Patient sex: M
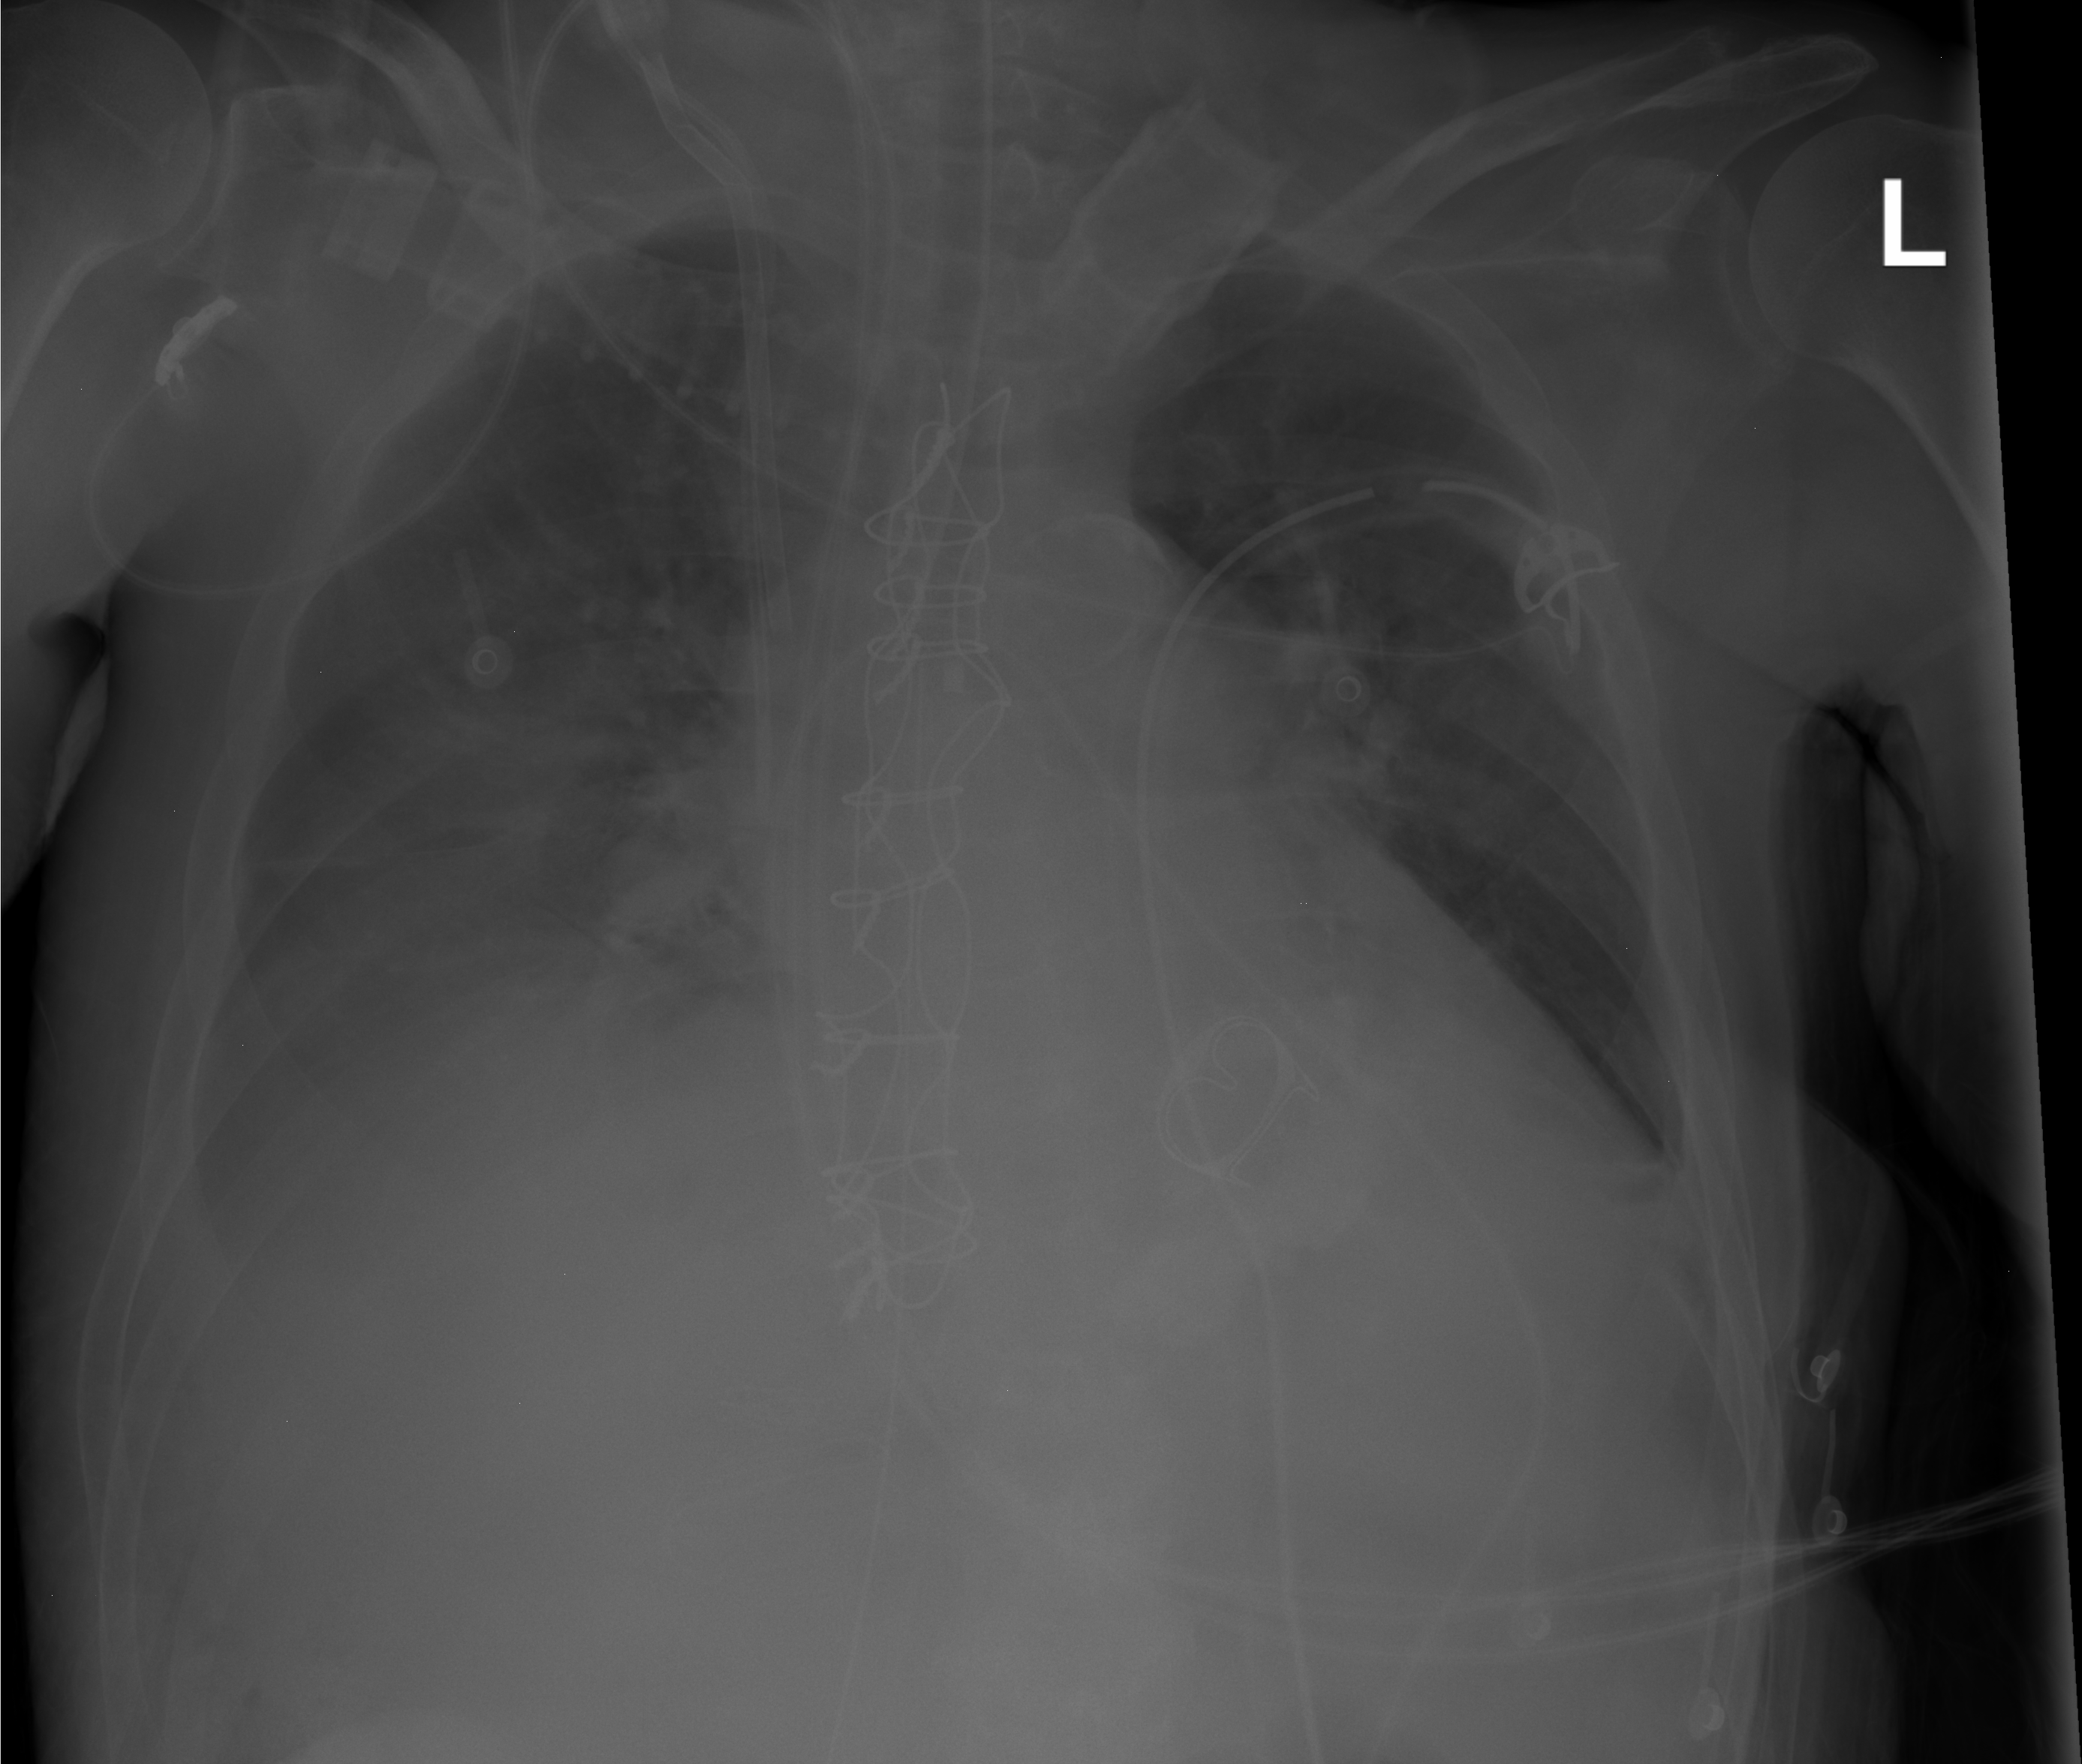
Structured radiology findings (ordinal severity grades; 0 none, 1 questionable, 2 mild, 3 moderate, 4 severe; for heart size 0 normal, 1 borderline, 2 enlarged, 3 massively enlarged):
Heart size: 3
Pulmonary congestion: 0
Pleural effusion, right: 3
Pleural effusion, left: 1
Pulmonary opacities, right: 1
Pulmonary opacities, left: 0
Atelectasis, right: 2
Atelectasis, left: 2